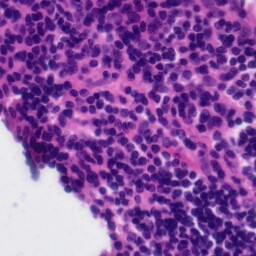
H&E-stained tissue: Tonsil